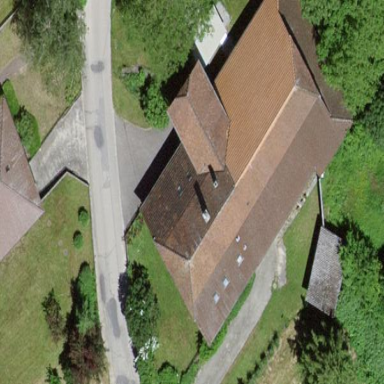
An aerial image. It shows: Farm building.